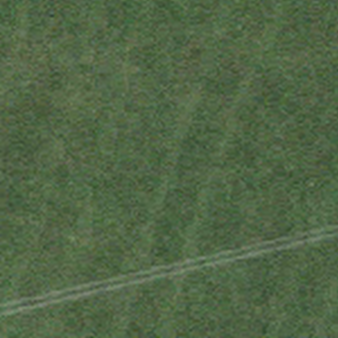
Label: other